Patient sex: F
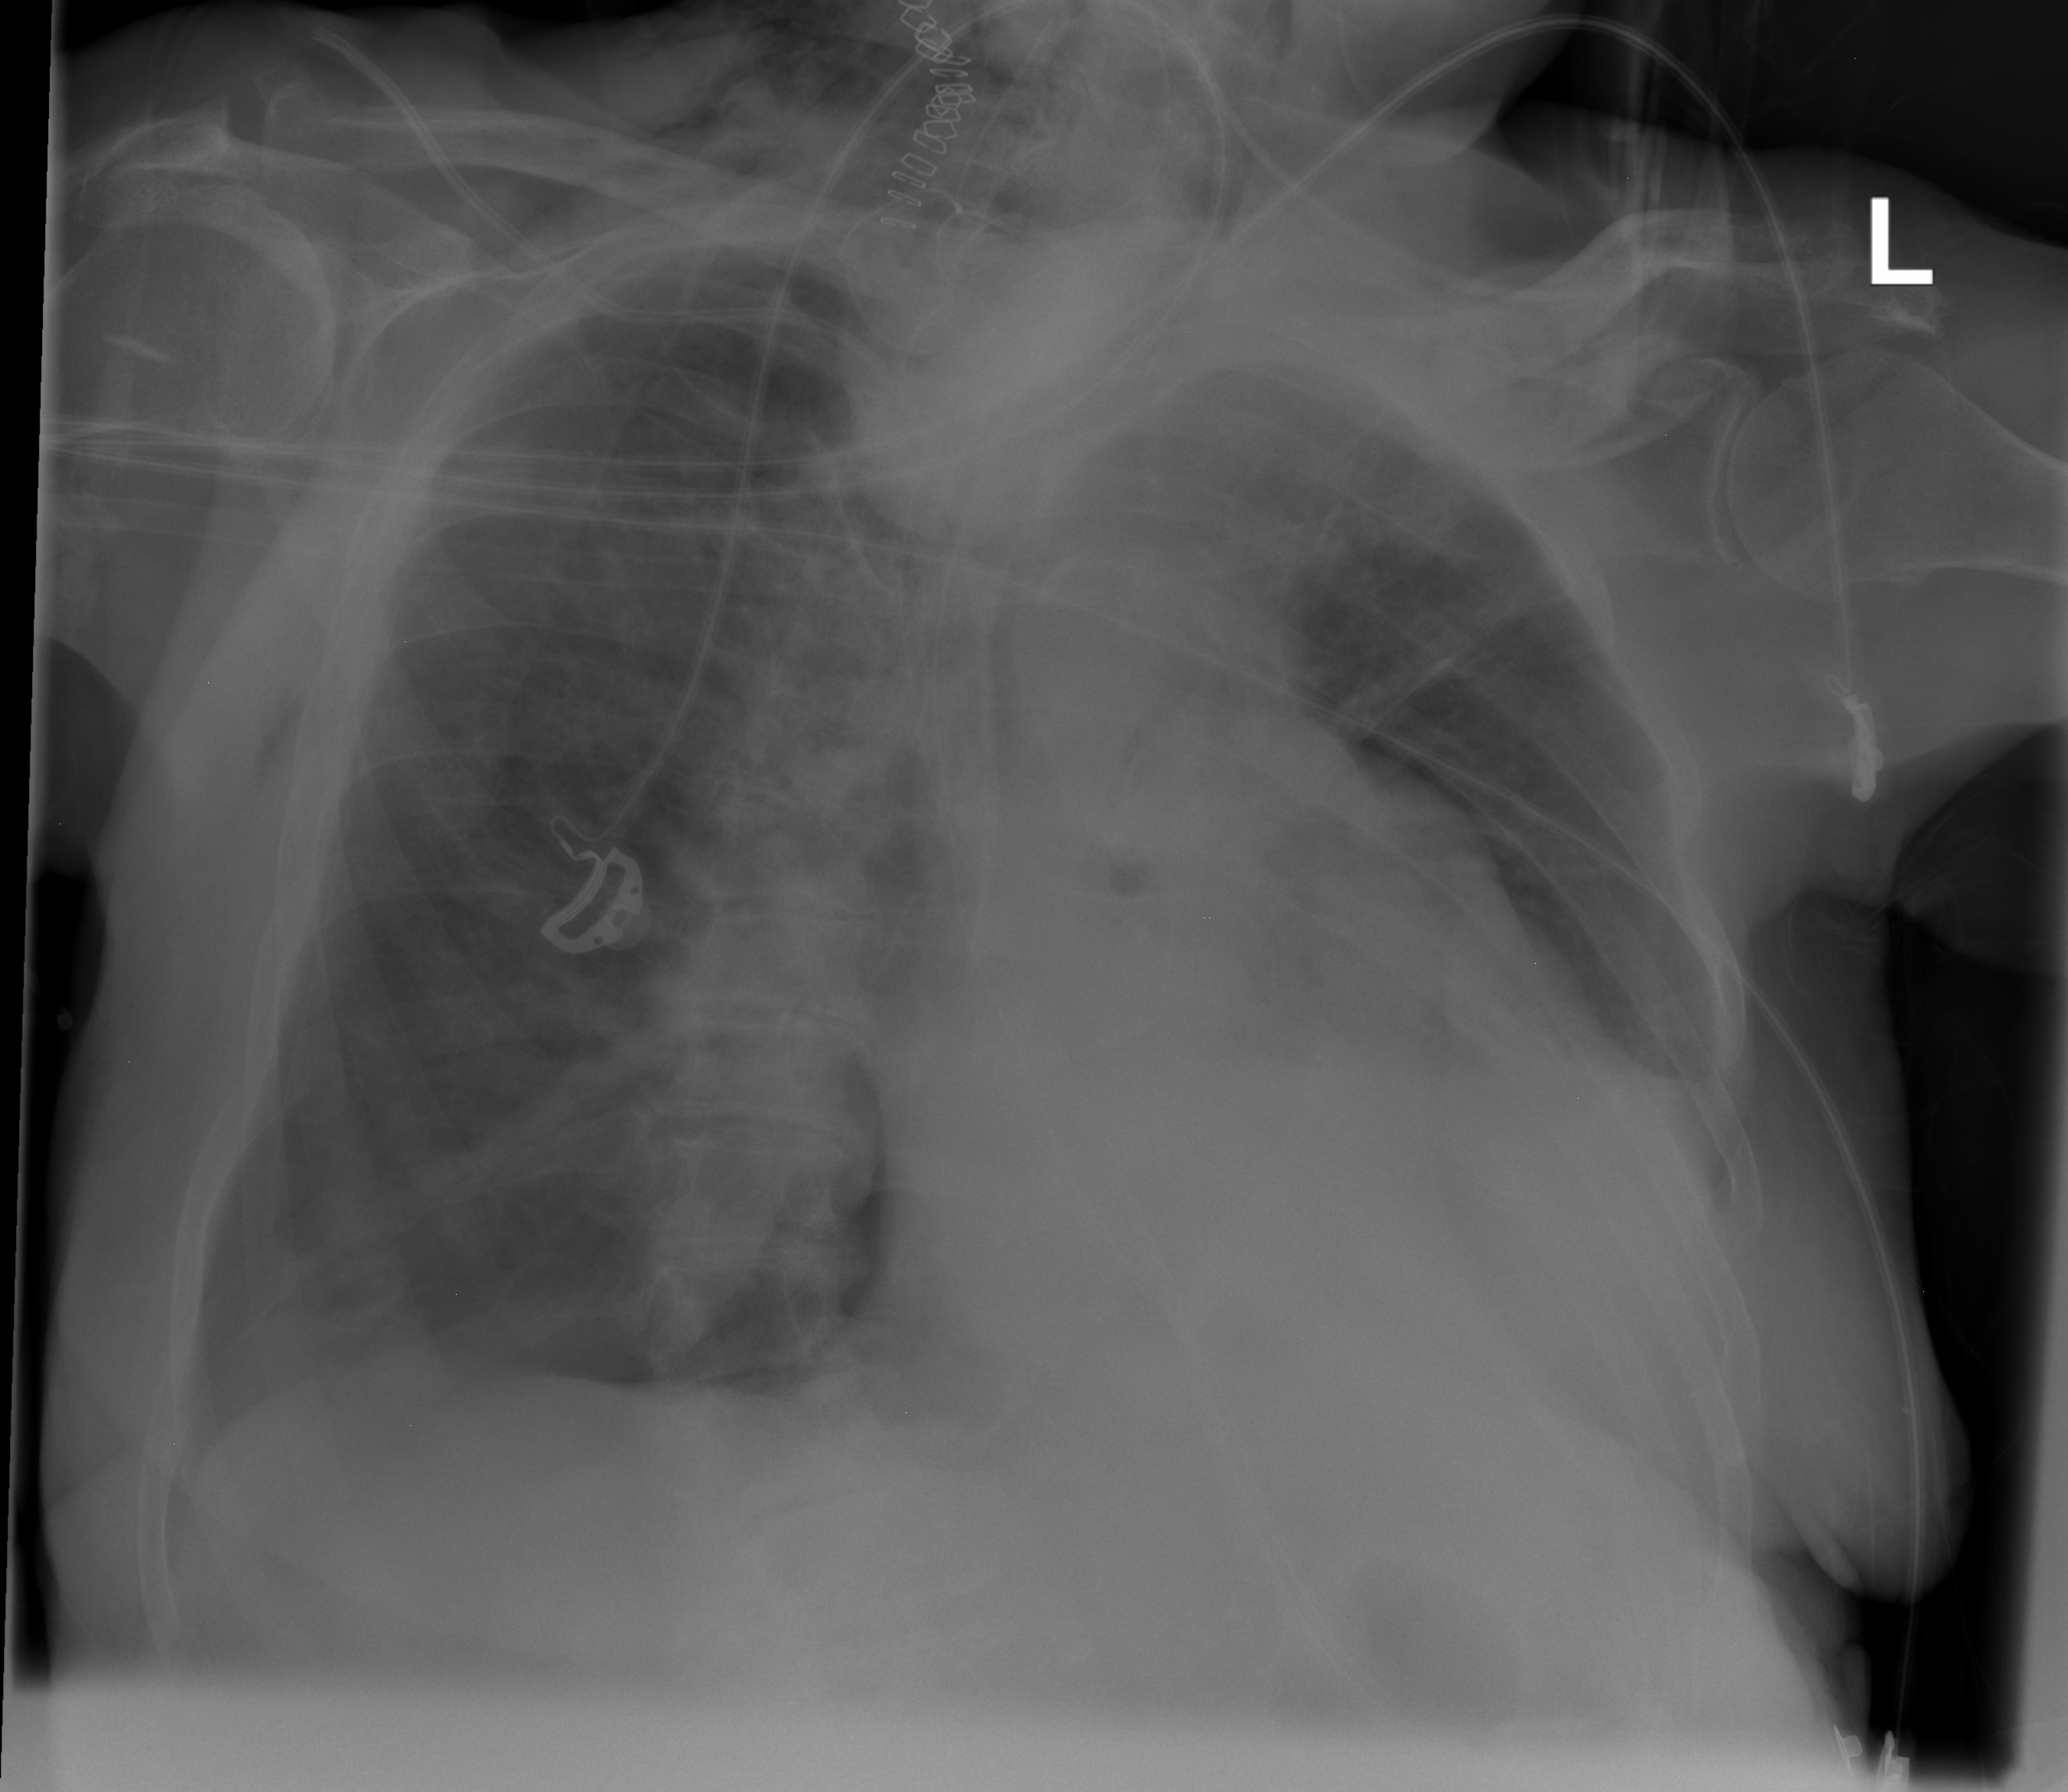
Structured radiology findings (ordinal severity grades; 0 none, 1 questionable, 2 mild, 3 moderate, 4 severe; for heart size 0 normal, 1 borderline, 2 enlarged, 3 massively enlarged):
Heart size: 2
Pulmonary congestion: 0
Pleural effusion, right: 0
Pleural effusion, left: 2
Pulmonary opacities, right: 0
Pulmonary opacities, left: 0
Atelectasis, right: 0
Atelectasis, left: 2